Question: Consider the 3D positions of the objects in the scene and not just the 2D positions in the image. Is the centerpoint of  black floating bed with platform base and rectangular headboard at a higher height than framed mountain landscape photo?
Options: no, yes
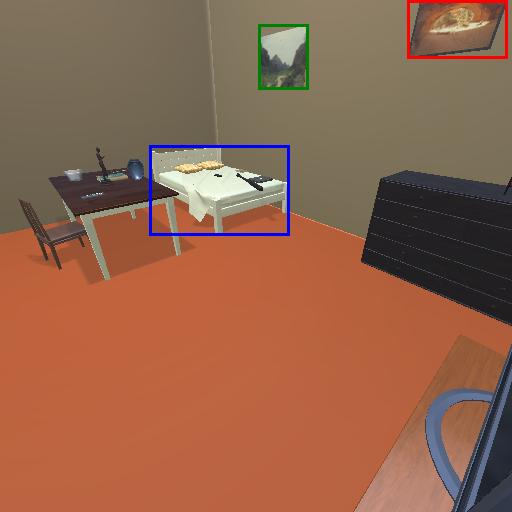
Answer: no